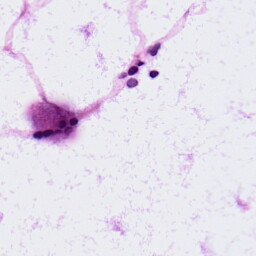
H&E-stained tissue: LymphNode